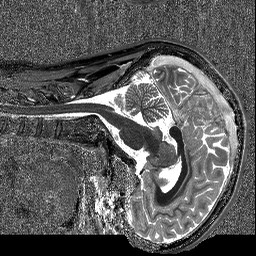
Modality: T1map
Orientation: sagittal
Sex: male